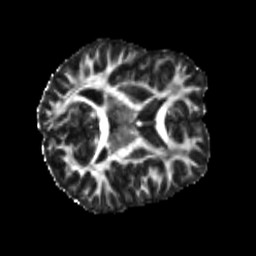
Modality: FA
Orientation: axial
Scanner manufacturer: siemens
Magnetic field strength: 3 T
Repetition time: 4 s
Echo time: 0.0594 s